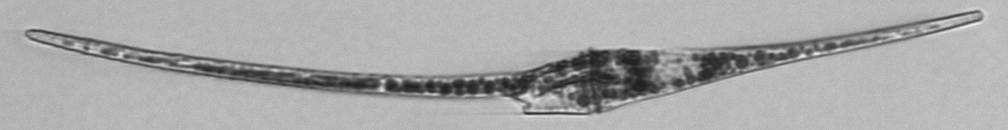
Label: Tripos_fusus